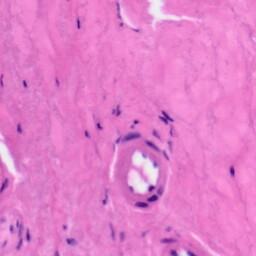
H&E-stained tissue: Tonsil